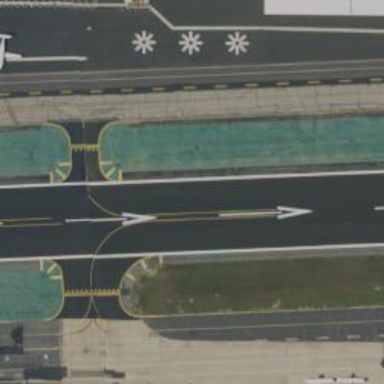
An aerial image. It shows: Runway with displaced threshold at the airport.